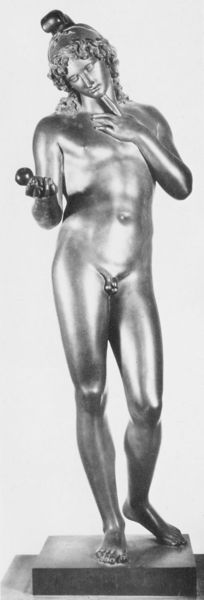
Titel: Paris
Künstler: Rudolf Schadow
Standort: Pommersfelden, Schloss Weissenstein (EU - D - Bayern)
Schlagwörter: akt, hand, mann, nackt, finger, frau, paris, gesicht, figur, haare, locken, renaissance, skulptur, statue, apfel, weiblich, zeigefinger, metall, bronze, plastik, podest, nachdenklich, sinnierend, dünn, penis, antike, knabe, barfuß, faust, helm, jüngling, androgyn, apoll, spielbein, standbein, merkur, klassik, zwitter, klassisch, hoden, statur, hodensack, genitalien, appoll, 1600, 1700, merkurius